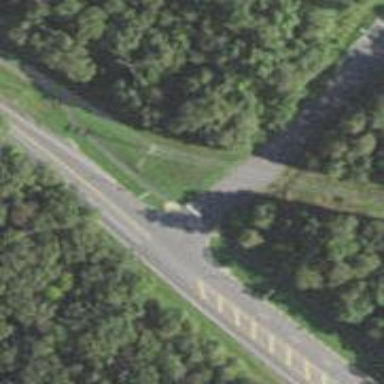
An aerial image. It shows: Unmarked crossing on footway transitioning into footpath.